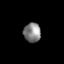
Tissue: lung
Cell type: Epithelial cells
Senescence score: 0.2173
Nuclear area (px): 322
Mean DAPI intensity: 133.112